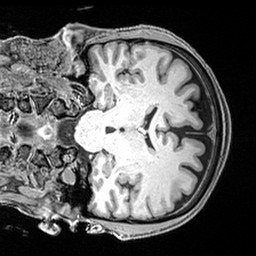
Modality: T1w
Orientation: coronal
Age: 62
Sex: male
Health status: healthy
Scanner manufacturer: siemens
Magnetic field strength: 3 T
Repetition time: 2.4 s
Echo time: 0.00217 s